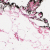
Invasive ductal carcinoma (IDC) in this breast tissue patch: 0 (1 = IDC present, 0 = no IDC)